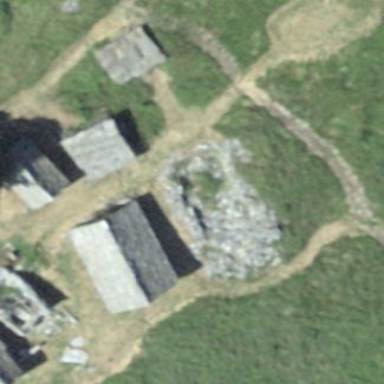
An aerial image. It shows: Historic building in ruins.